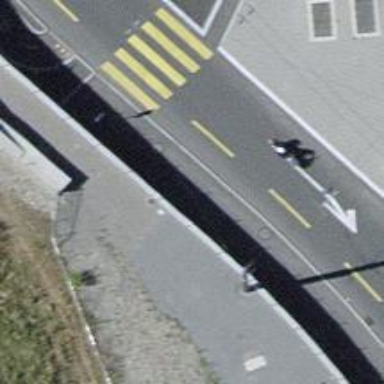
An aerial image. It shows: Tertiary road with asphalt surface. There is cycle lane along the road with trolley wires overhead.